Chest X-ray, PA view. Patient: 48 years old, sex M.
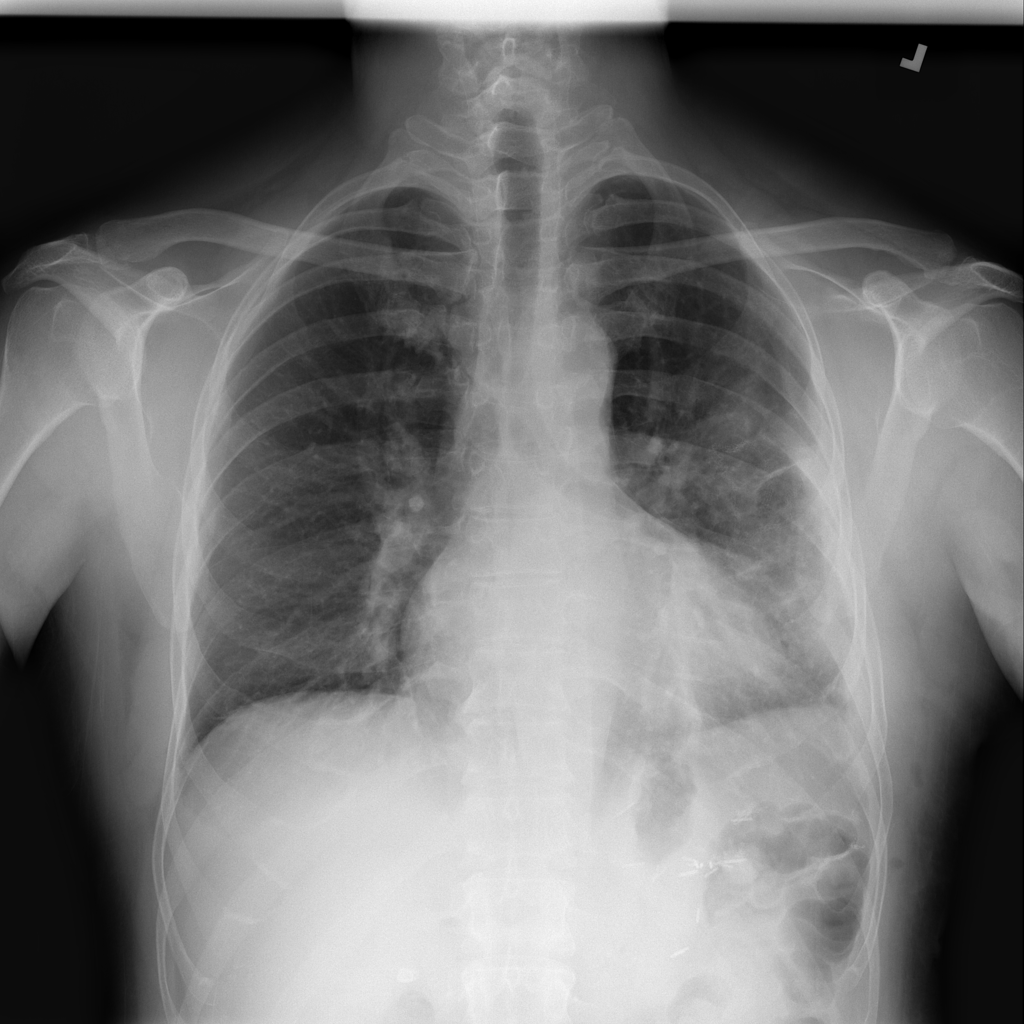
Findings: No Finding